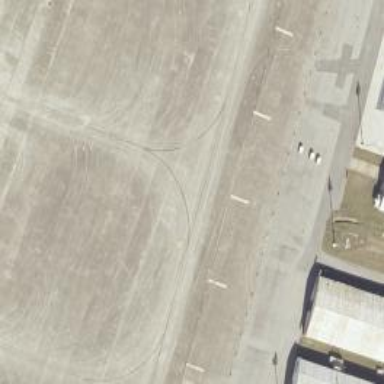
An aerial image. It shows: View of taxiway at the airport.